Interaction volume radius: 10 \u00c5
Interaction volume height: 20 \u00c5
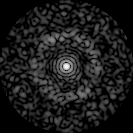
Disorder parameter: 0.8206